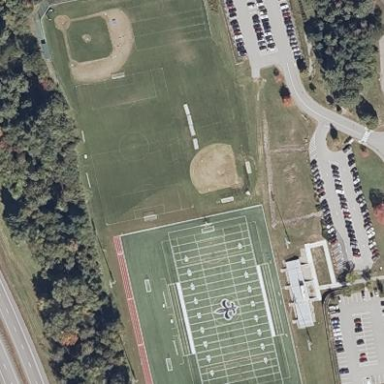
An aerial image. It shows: Pitch for American football with artificial turf surface.